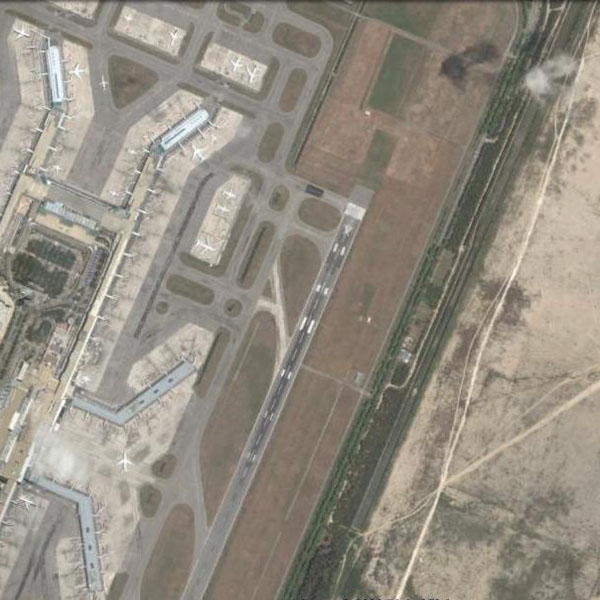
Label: Airport